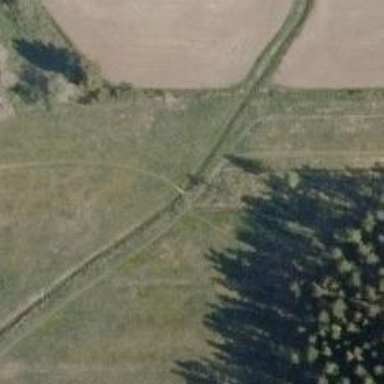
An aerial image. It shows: Path on bridge.